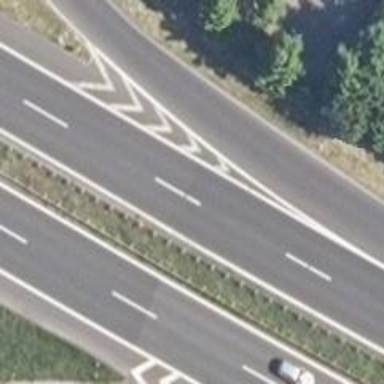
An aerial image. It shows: This is trunk highway with motorroad.